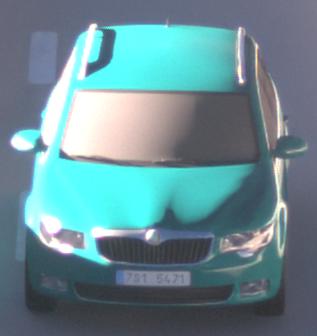
Make: Skoda
Model: Superb Combi 1.4 TSI
Detailed model: Superb (II) Combi
Model produced from: 2010/01
Model produced until: 2011/10
Doors: 5
Color: blue
Road condition: dry road
Daytime: morning or afternoon
Contrast: high contrast